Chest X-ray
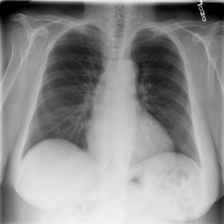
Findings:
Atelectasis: negative
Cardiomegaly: negative
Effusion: negative
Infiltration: negative
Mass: negative
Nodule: negative
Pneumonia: negative
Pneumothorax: negative
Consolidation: negative
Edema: negative
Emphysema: negative
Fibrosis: negative
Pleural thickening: positive
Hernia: negative